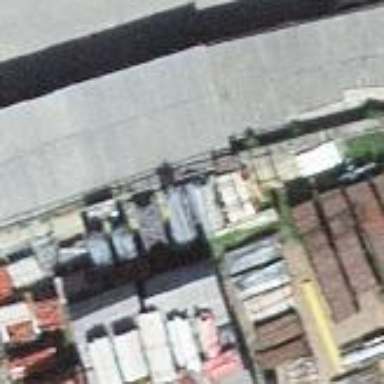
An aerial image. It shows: Industrial building.